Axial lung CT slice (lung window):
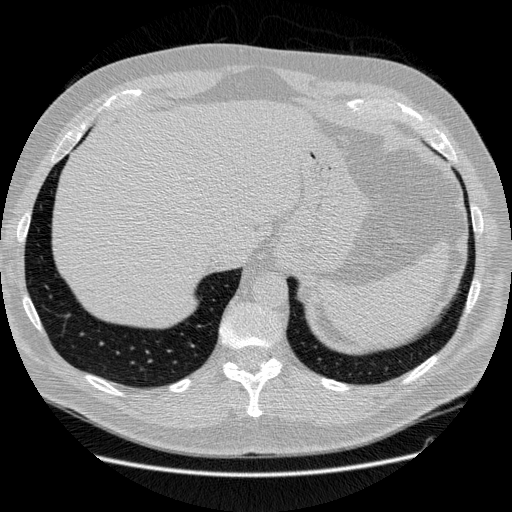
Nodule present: no